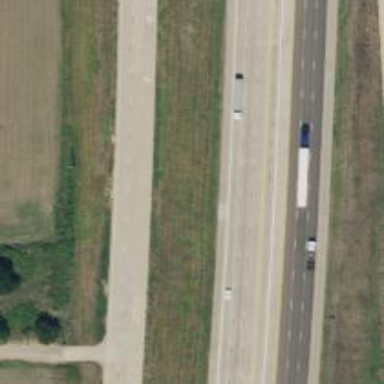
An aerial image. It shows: Tertiary road with frontage road along it.